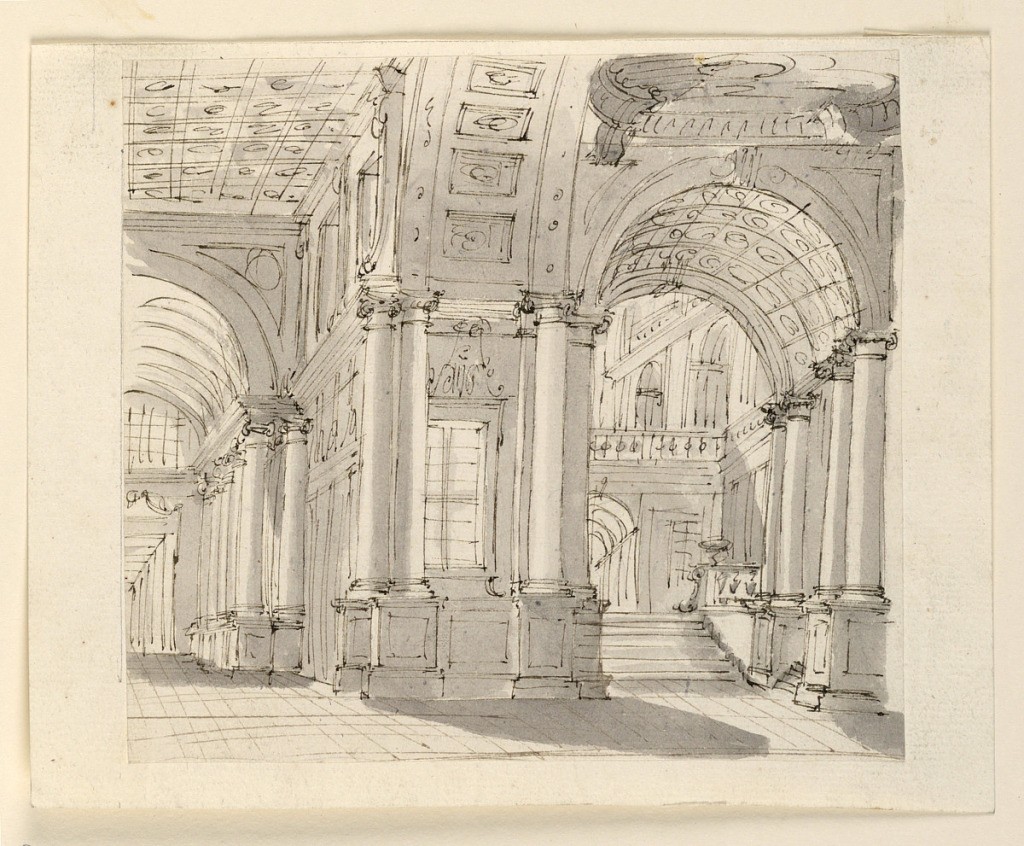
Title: Stage Design, Palace Interior
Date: early 19th century
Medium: Pen and brown ink, brush and gray ink wash on paper
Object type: Drawing
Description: Horizontal rectangle. Interior of palace, long hall at the left and stairs at the right.